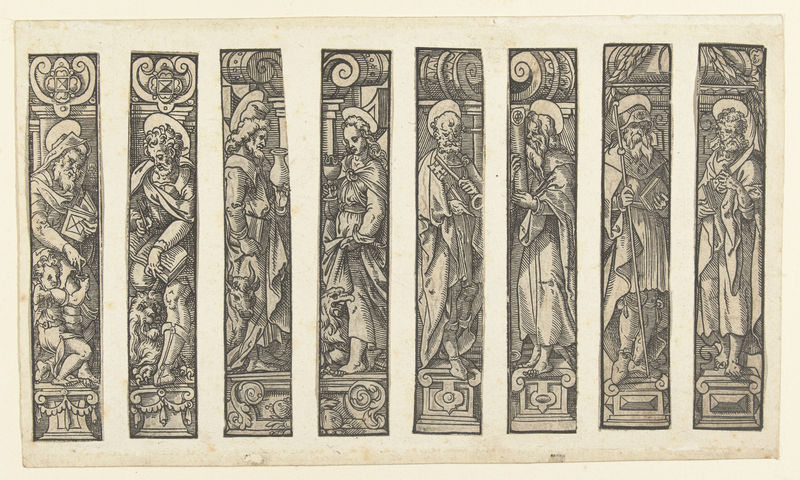
Titel: Vier evangelisten en vier apostelen
Standort: Amsterdam
Institution: Rijksmuseum
Schlagwörter: mann, weiß, männer, schwarz, säule, zeichnung, johannes, messer, sockel, stehen, engel, holzschnitt, grafik, graphik, figuren, church, column, columns, men, priest, white, black, gray, grey, woman, dekor, print, vase, podest, buch, druck, druckgraphik, druckgrafik, schraffur, darstellung, heiligenschein, skulpturen, angel, gods, greek, man, mittelalter, child, feet, scroll, löwe, heilige, schlüssel, drawing, animals, bird, sketch, beard, eagle, petrus, saint, books, statue, children, cherub, cupids, standbilder, antique, statues, hieronymus, cow, horse, apostel, god, book, cup, buchmalerei, bull, goat, evangelisten, attribute, andreas, christian, kirchenväter, jakobus, kirchenvater, paulus, saints, stick, pedestal, lion, staff, greece, knife, philosopher, key, halo, holy, plinth, beards, strab, 1500, halos, pillars, ox, peter, apostles, keys, judas, holy men, kings, womna, scholars, gravure, jezus, dionis, pd, papas, jakobus d. ä.